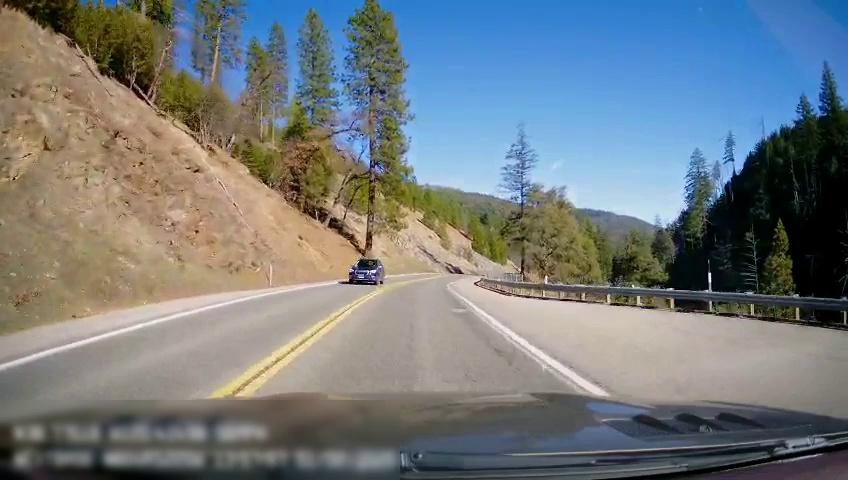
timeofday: Day
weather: Sunny
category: Drivable Space
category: Drivable Space
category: Vehicles | Car
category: Lanes | Opposite Lane
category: Lanes | Current Lane
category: Lanes | Opposite Lane
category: Lanes | Current Lane